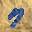
Label: 7